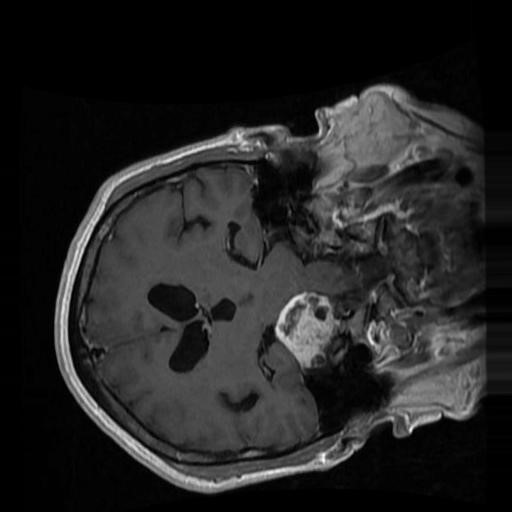
Label: brain_menin